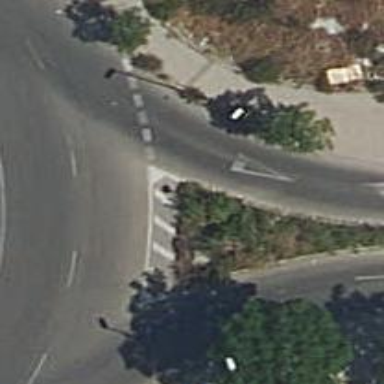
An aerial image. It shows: Road with "give way" sign.